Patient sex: M
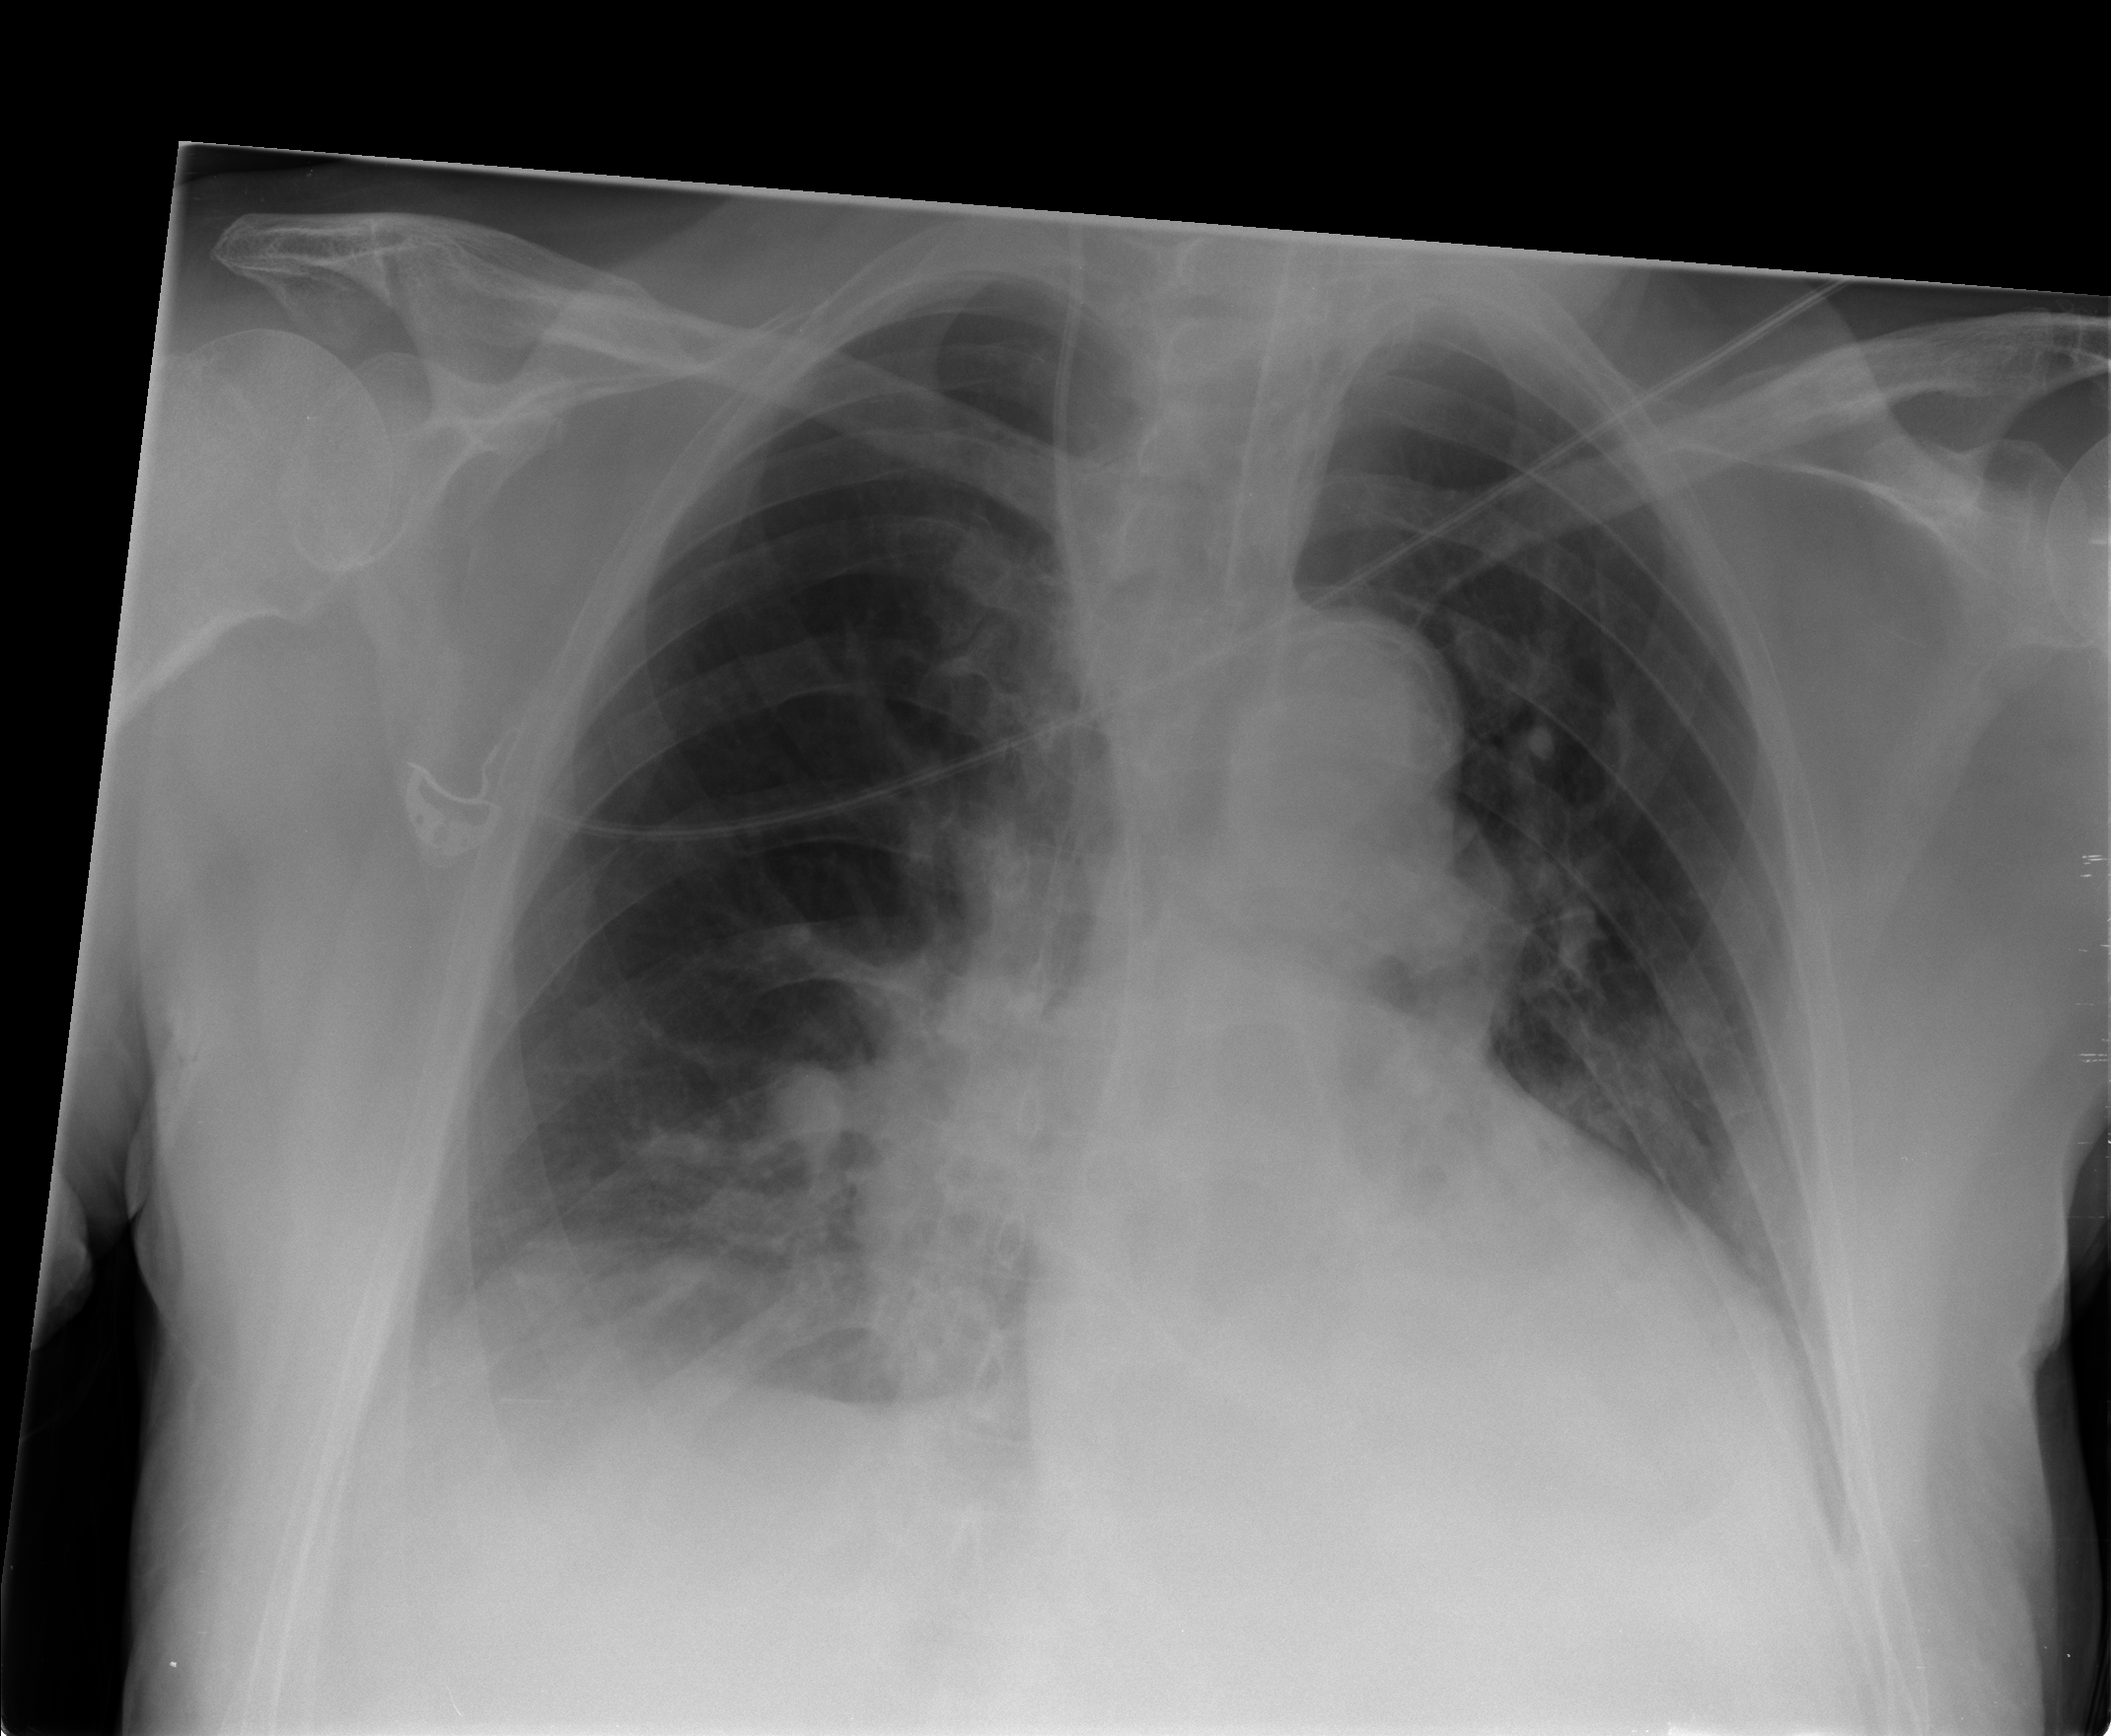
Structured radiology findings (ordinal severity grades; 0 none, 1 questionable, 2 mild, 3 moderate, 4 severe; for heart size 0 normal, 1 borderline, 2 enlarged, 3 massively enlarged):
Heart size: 2
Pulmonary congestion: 0
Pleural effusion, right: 2
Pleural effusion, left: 0
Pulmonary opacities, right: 0
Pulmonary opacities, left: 0
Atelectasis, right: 2
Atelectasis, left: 2